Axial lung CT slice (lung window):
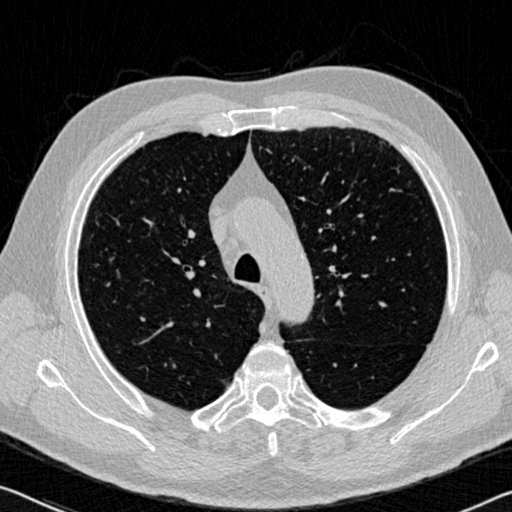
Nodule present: no